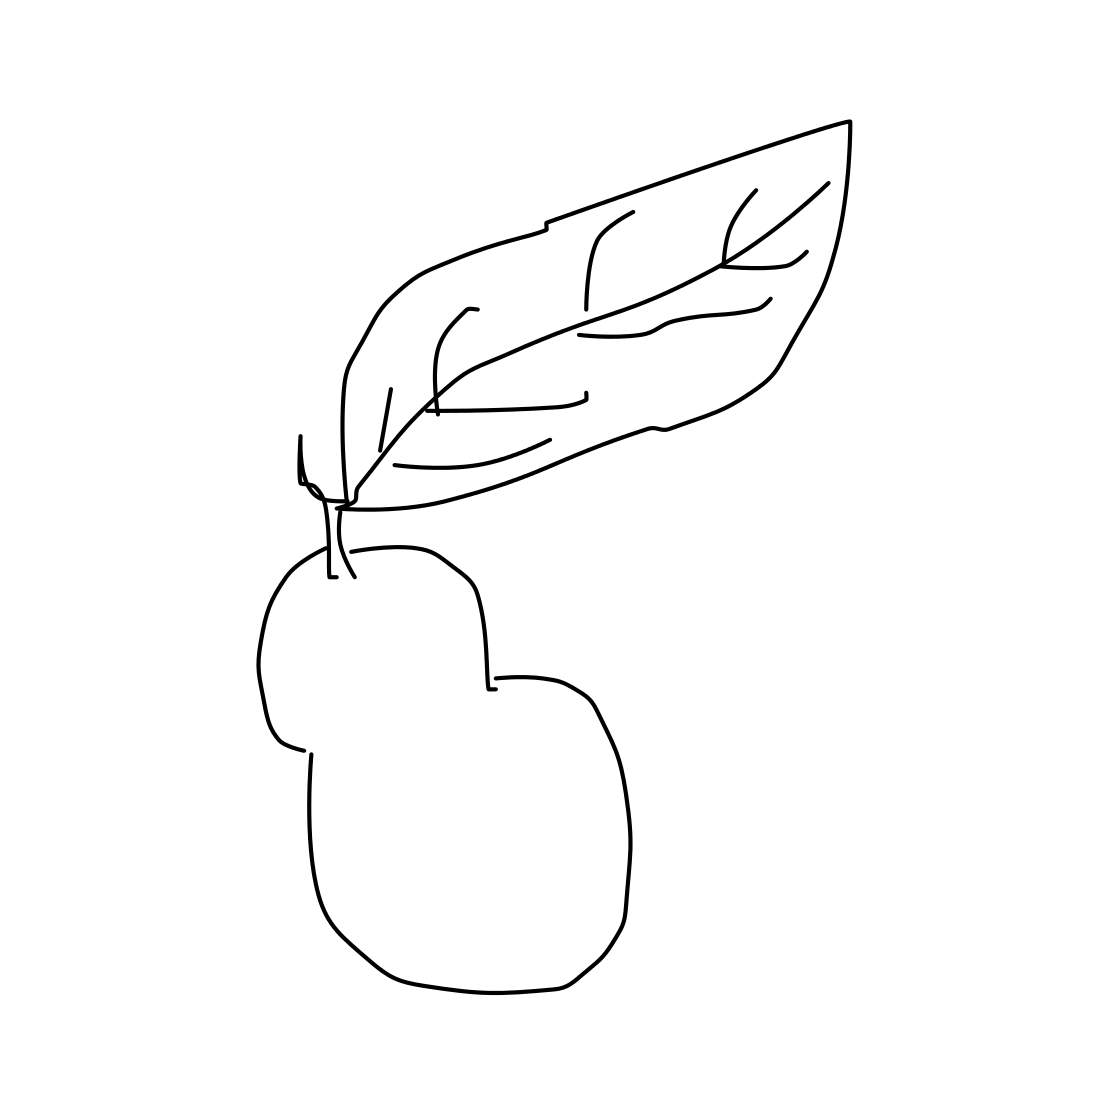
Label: pear